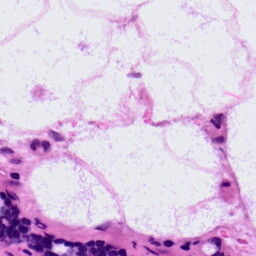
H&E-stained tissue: LymphNode